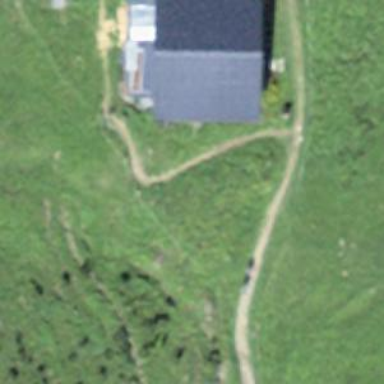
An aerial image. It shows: Path.